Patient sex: F
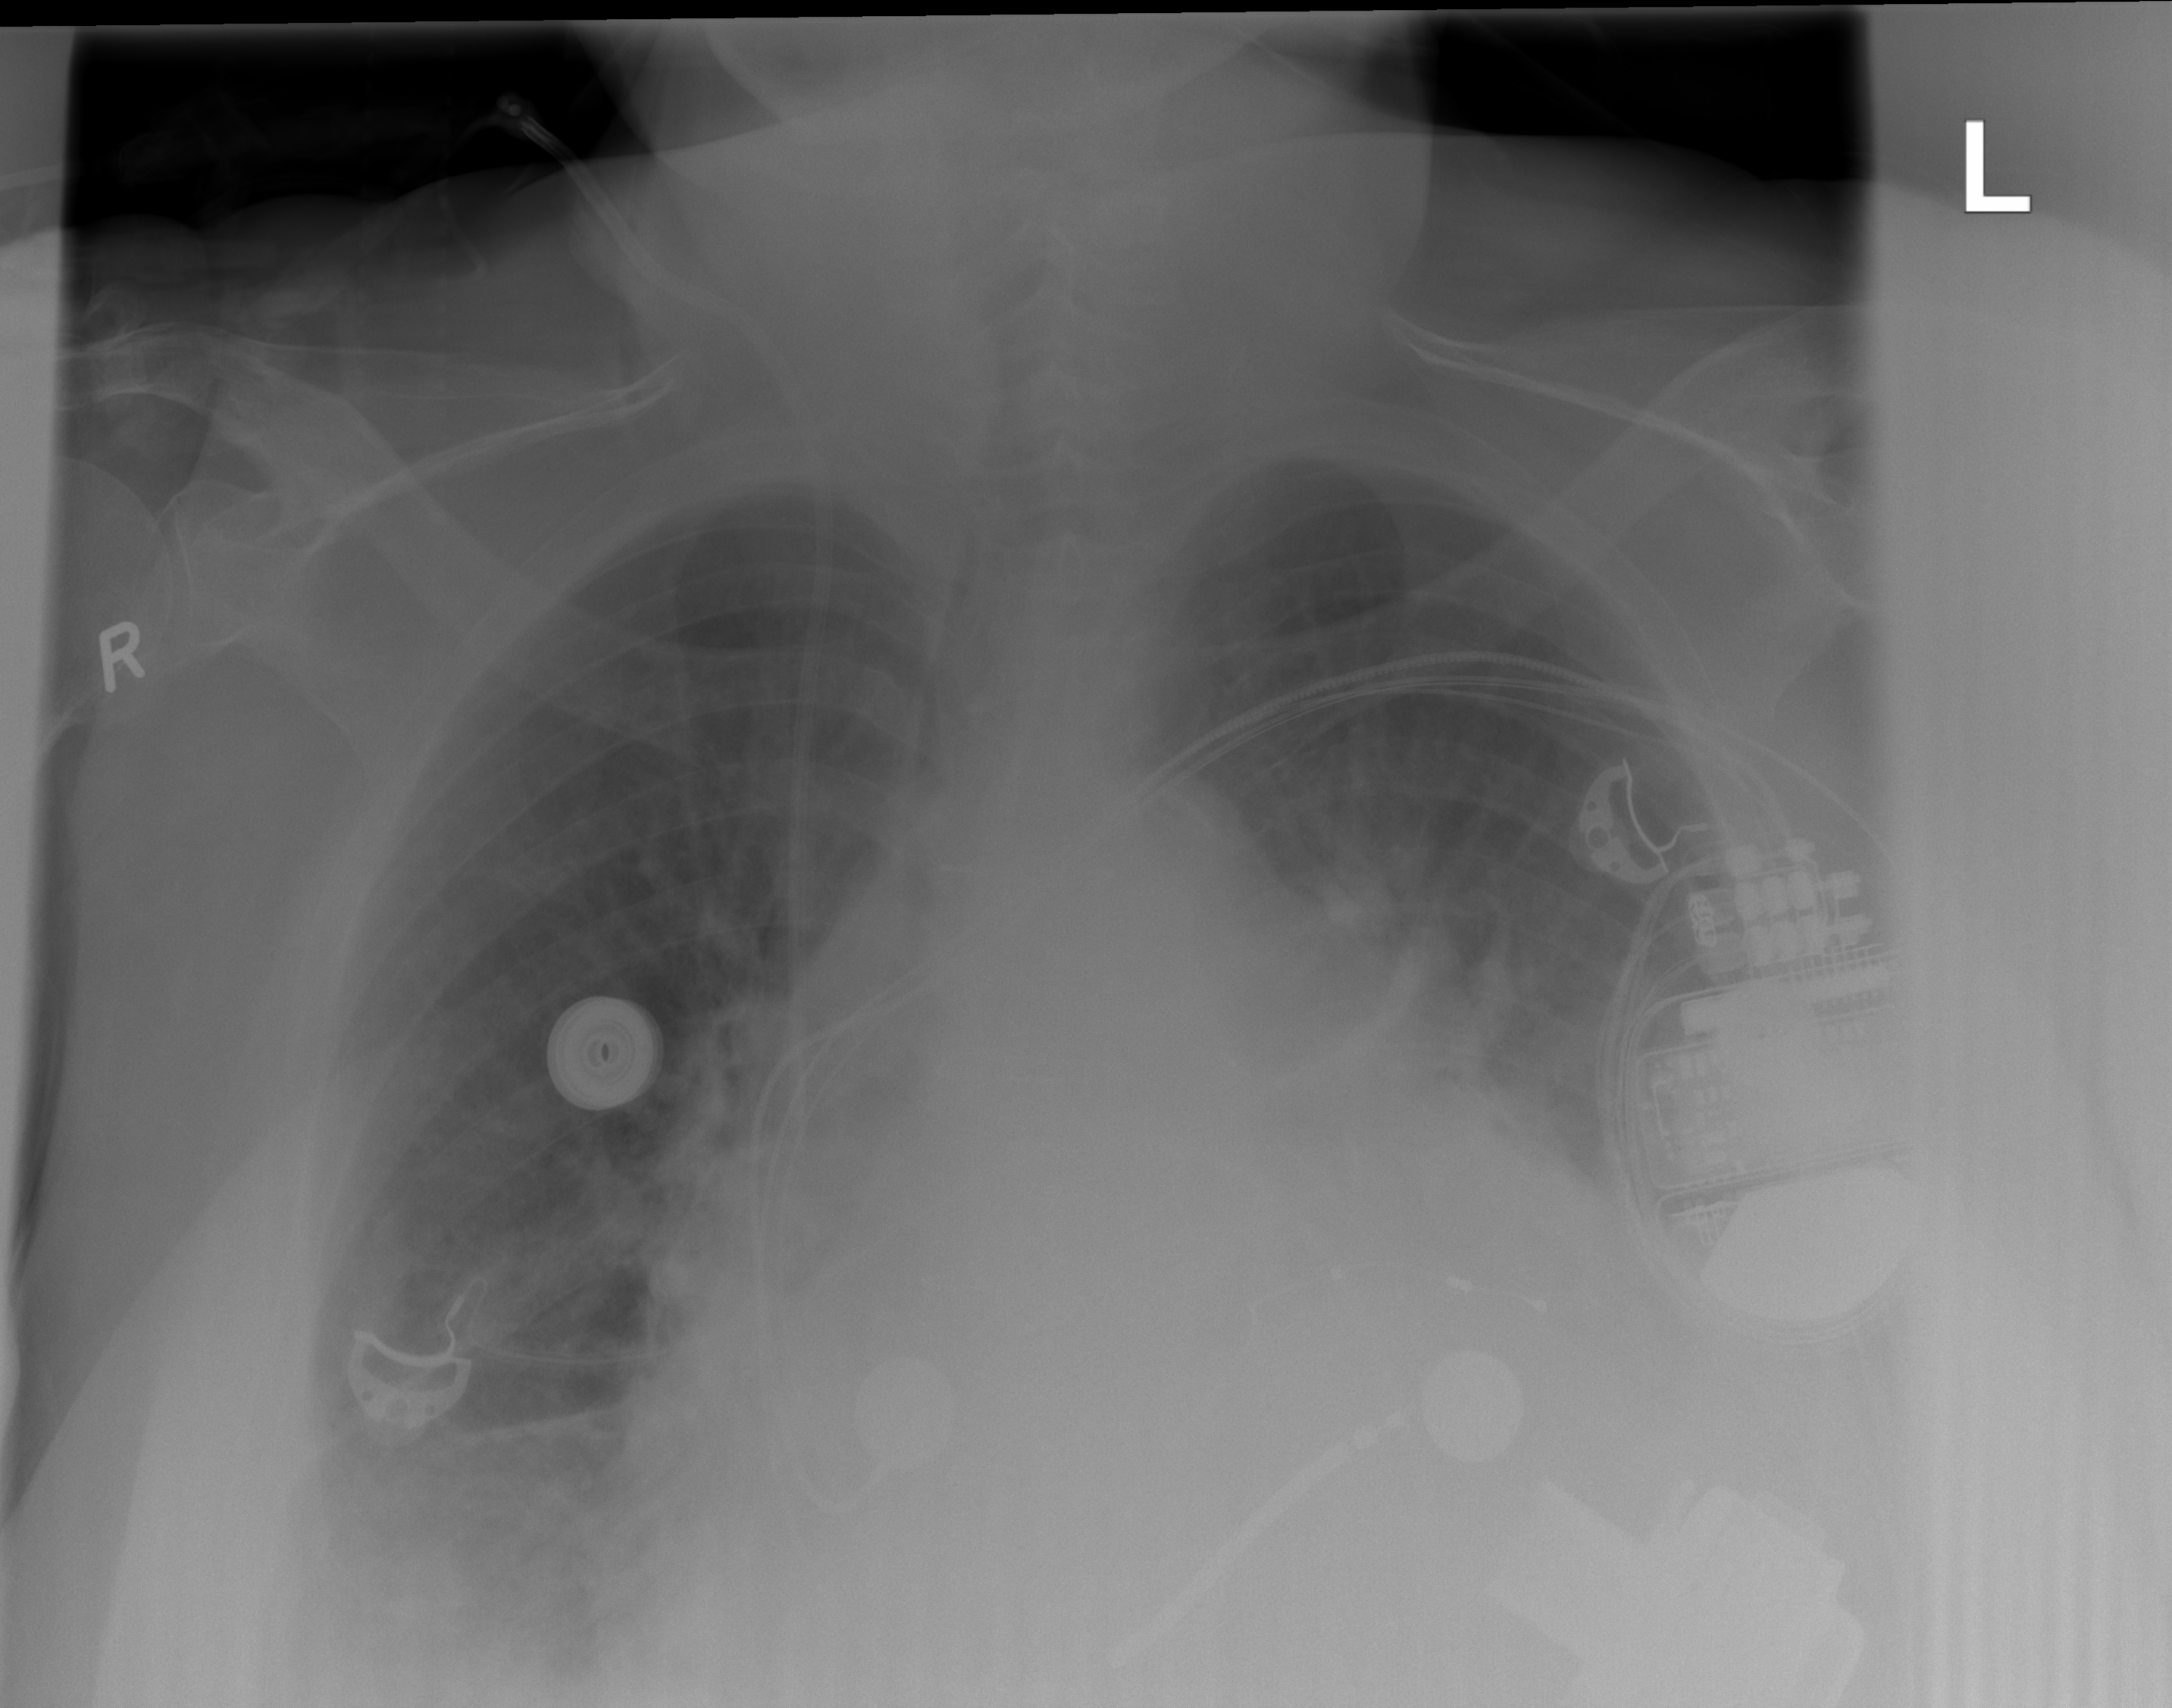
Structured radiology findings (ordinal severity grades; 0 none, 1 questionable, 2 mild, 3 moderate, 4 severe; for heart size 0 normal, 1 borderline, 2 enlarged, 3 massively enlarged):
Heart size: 3
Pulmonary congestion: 2
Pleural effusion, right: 2
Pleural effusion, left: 2
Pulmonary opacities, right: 2
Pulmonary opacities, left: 2
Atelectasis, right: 2
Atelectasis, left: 2